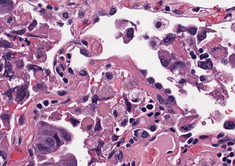
Tumor epithelial tissue: yes
Tumor-associated stroma tissue: yes
Normal tissue: no